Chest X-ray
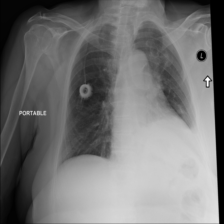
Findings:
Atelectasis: positive
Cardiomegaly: negative
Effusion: positive
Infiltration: negative
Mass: negative
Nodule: negative
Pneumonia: negative
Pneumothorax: negative
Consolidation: negative
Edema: negative
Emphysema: negative
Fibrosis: negative
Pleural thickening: negative
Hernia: negative